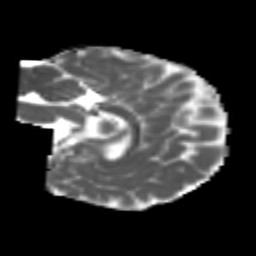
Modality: MD
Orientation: sagittal
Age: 6
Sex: male
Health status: healthy